Interaction volume radius: 5 \u00c5
Interaction volume height: 40 \u00c5
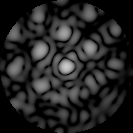
Disorder parameter: 0.4934